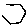
Label: hexagon